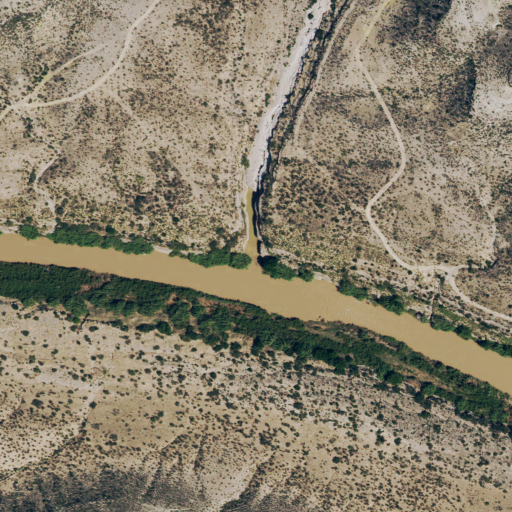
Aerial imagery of valley in Texas named Britton Canyon containing shrub, unknown, and medium intensity development